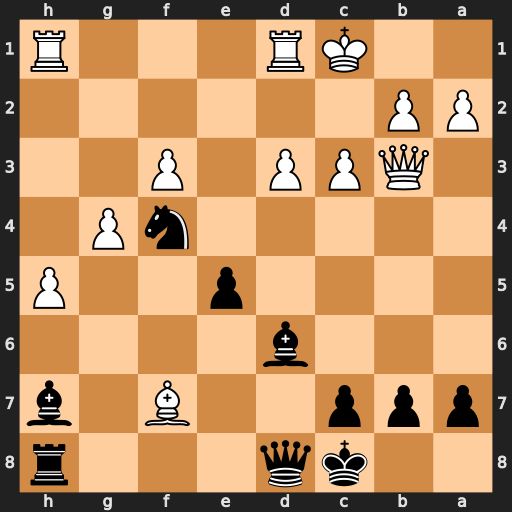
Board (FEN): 2kq3r/ppp2B1b/3b4/4p2P/5nP1/1QPP1P2/PP6/2KR3R
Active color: b
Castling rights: -
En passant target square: -
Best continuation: Nxd3+ Rxd3 Bxd3